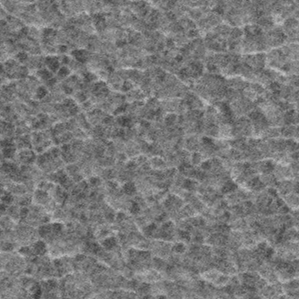
Label: frost